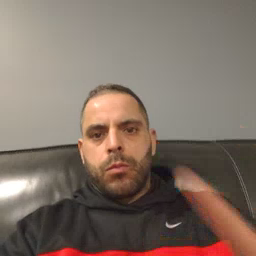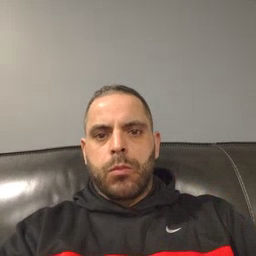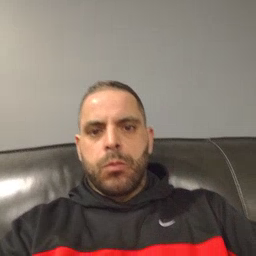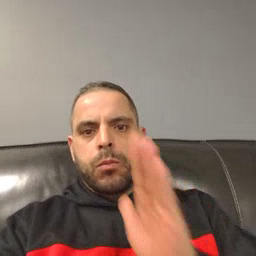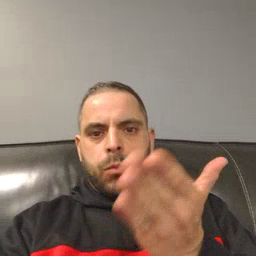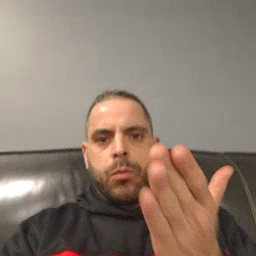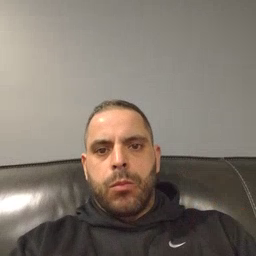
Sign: book